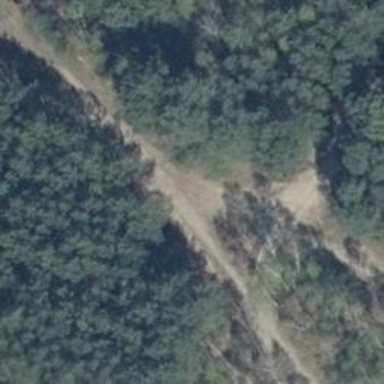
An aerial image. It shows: Track with very rough surface.